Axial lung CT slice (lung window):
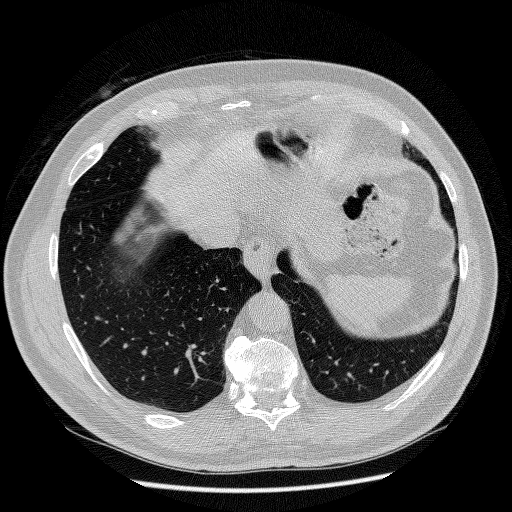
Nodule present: no